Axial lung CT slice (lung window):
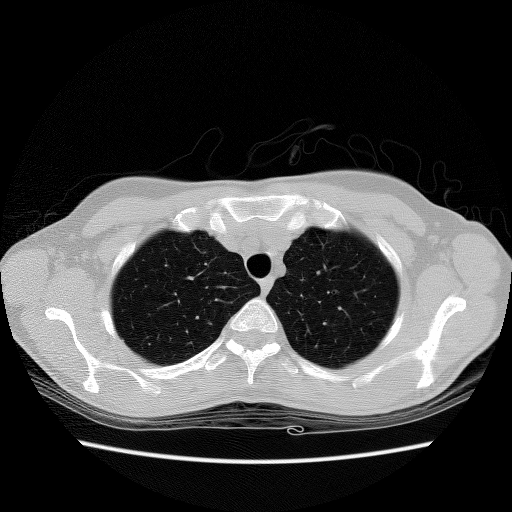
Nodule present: no